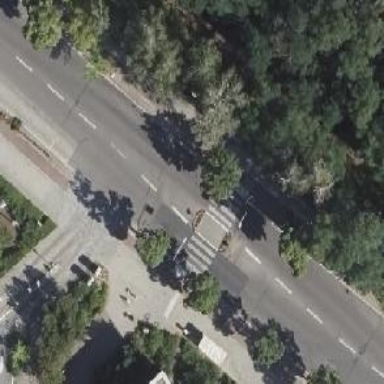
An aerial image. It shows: Uncontrolled zebra crossing on the road.